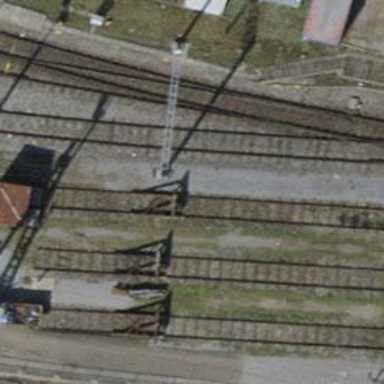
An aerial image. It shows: Railway yard with one track in service.